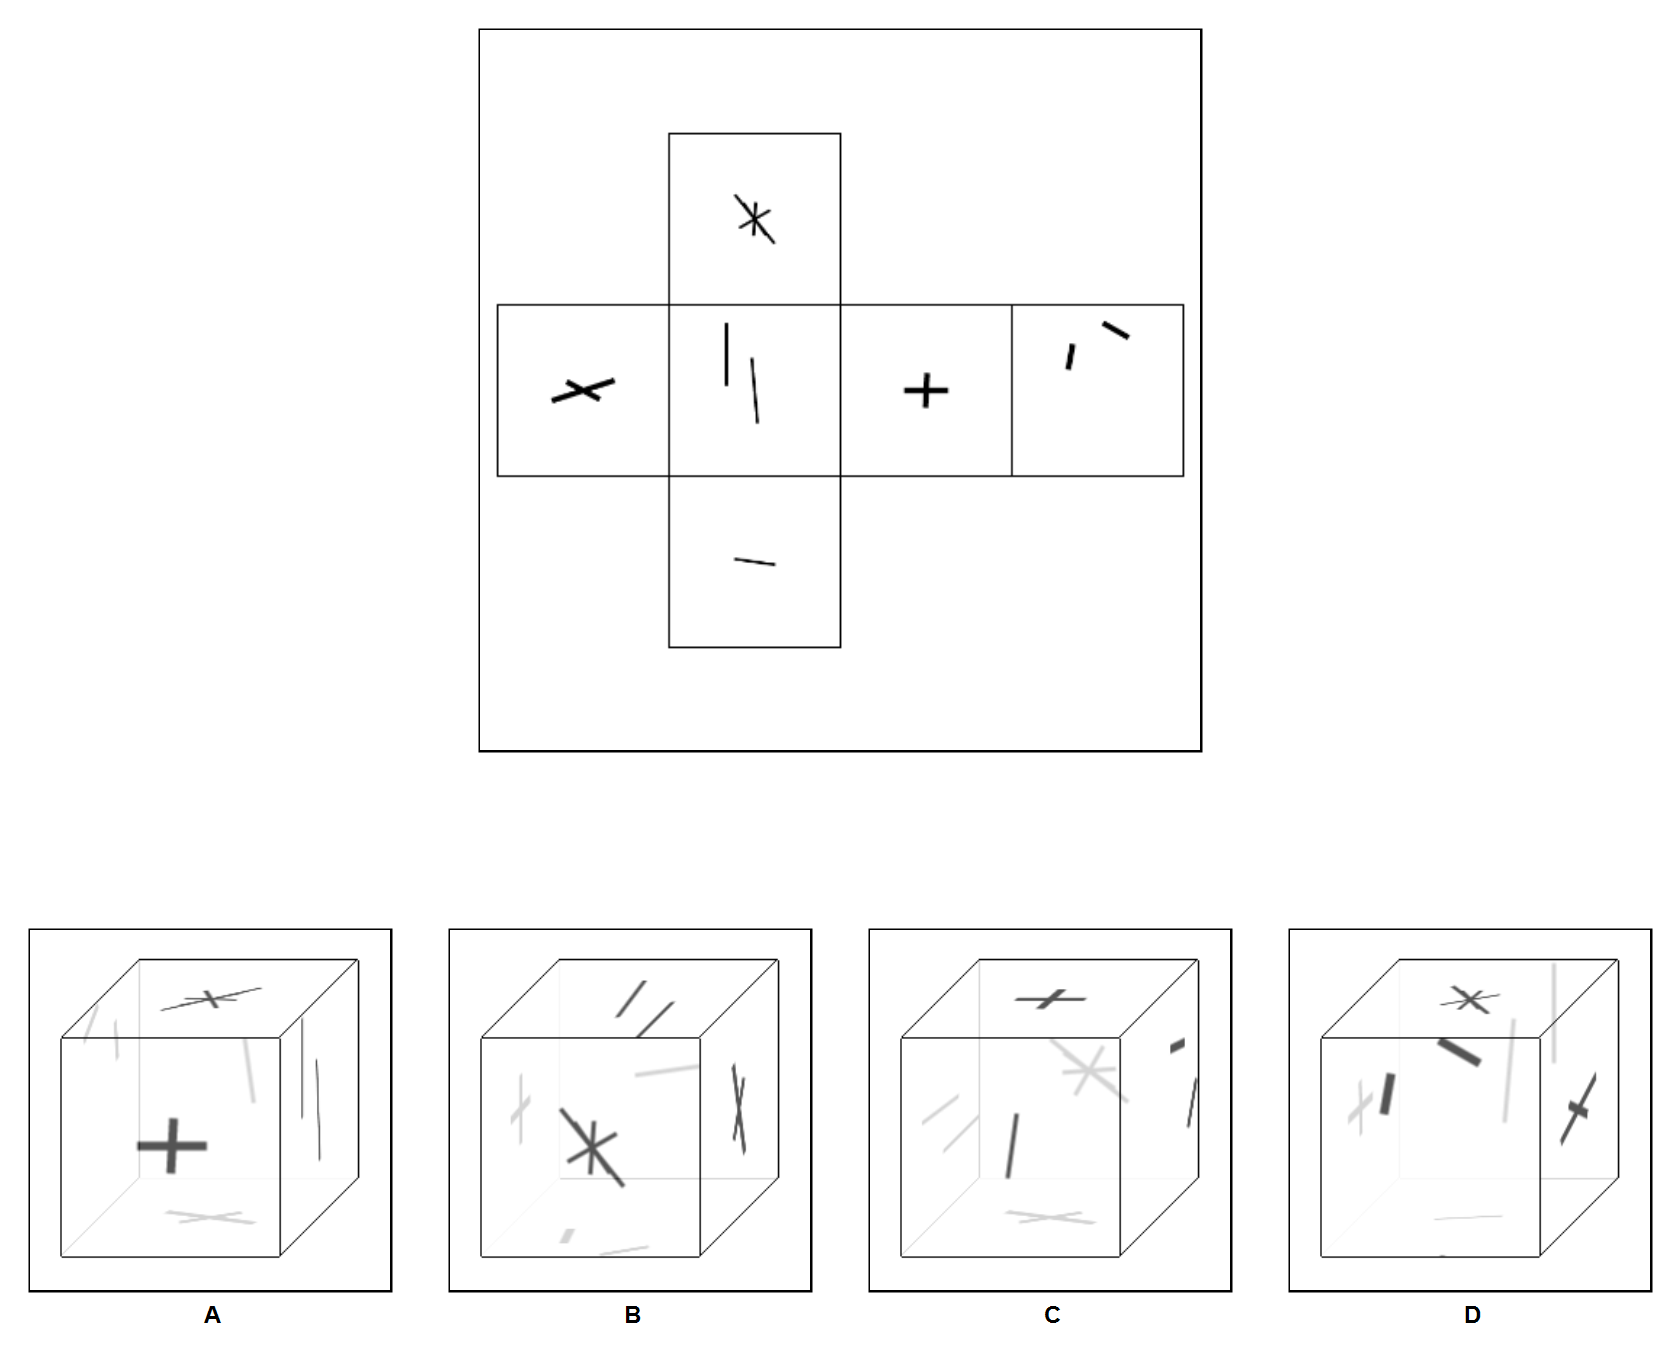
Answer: A